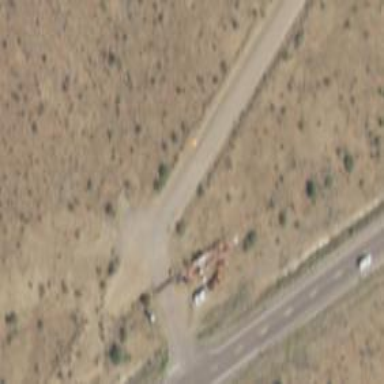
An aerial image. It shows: Abandoned road.